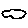
Label: cloud